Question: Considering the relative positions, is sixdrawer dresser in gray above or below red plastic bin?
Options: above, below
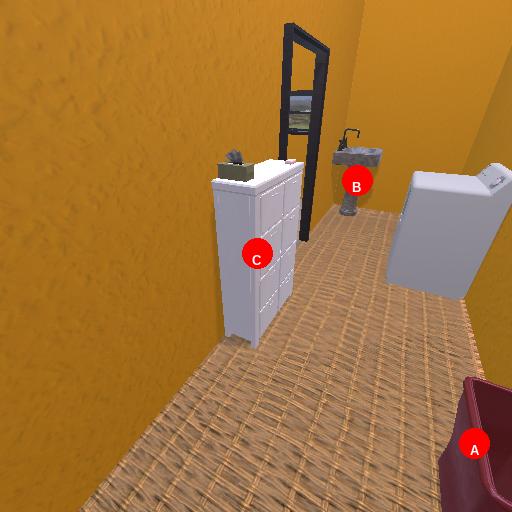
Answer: above